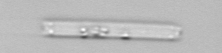
Label: Cerataulina_pelagica